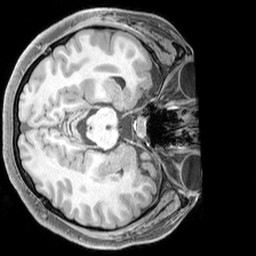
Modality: T1w
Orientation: axial
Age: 25
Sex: female
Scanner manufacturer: siemens
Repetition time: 2.3 s
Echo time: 0.00226 s